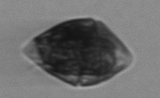
Label: Gyrodinium